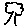
Label: tree